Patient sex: F
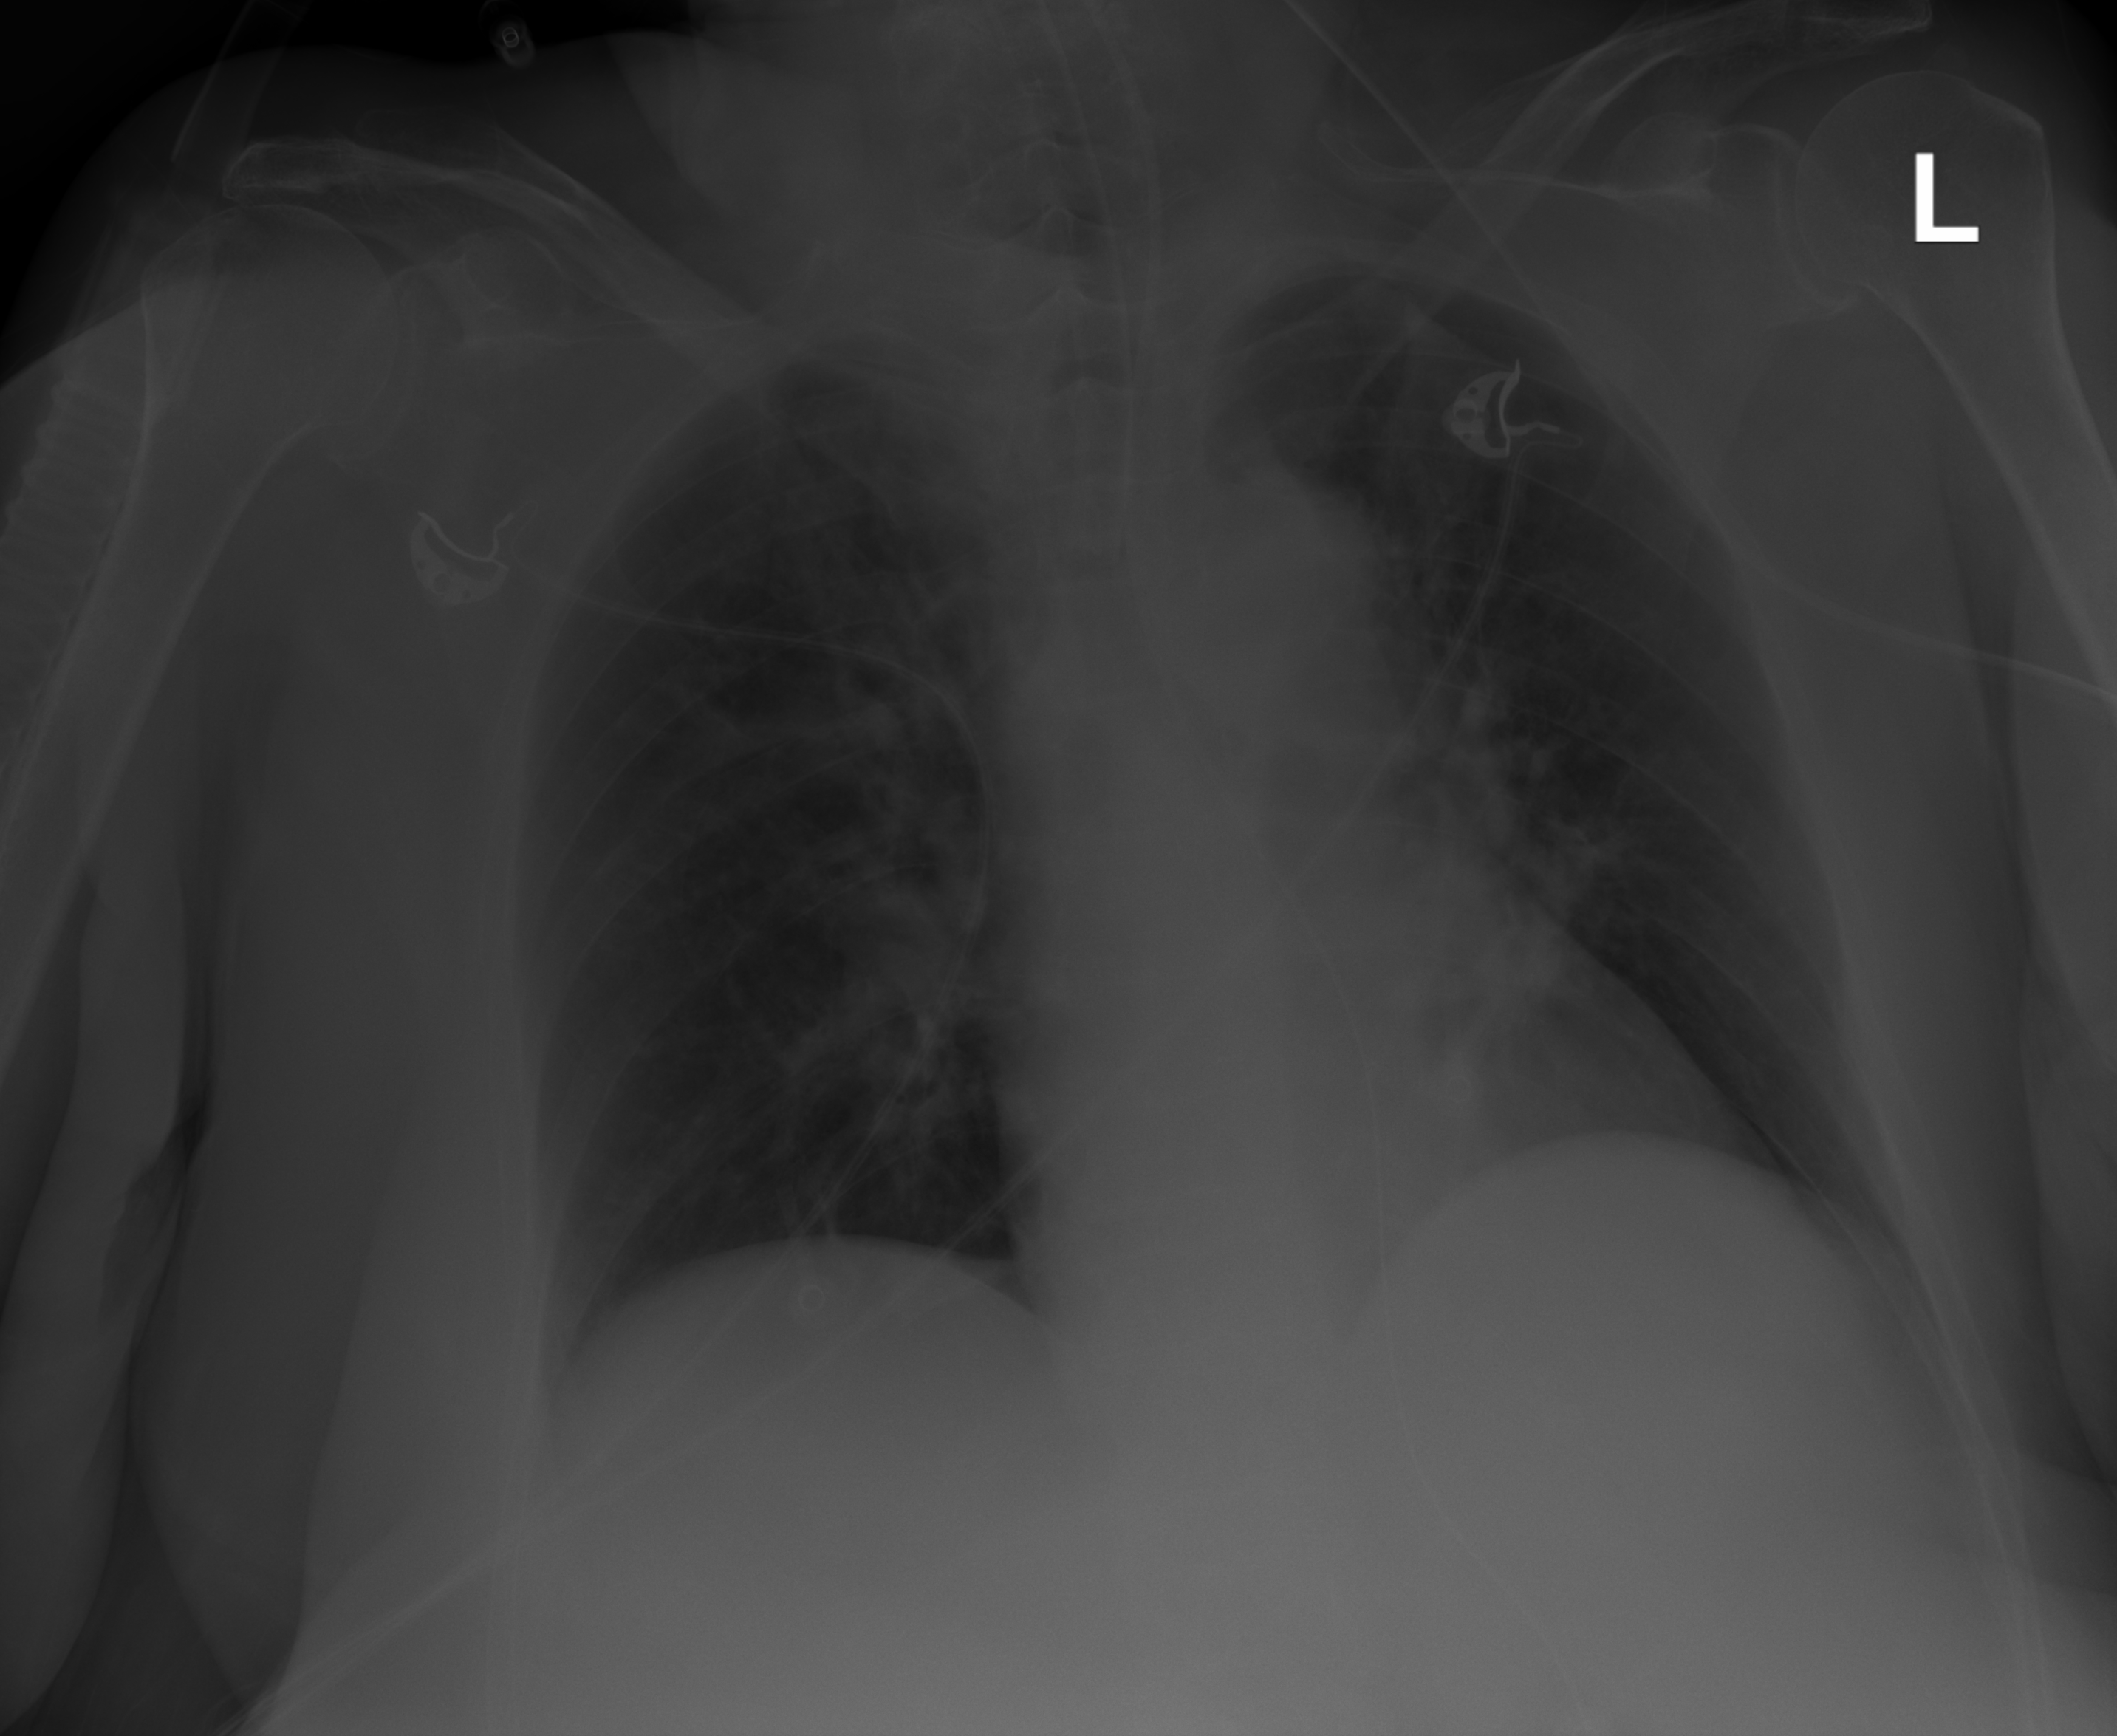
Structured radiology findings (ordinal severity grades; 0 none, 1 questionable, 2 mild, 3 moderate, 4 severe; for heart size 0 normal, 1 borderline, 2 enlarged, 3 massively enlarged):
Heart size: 0
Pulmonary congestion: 0
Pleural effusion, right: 0
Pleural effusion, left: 0
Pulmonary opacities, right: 1
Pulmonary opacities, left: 0
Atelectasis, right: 0
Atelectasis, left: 0